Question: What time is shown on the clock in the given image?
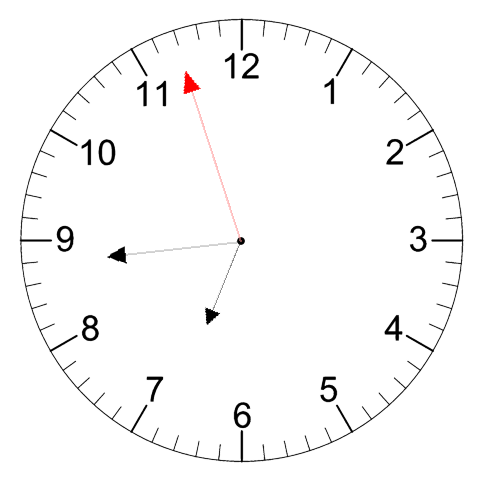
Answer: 06:43:57